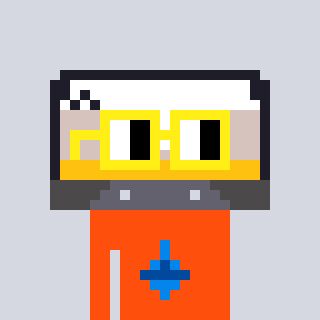
a pixel art character with square yellow glasses, a cassette tape-shaped head and a orange-colored body on a cool background